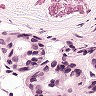
Metastatic tissue present: no